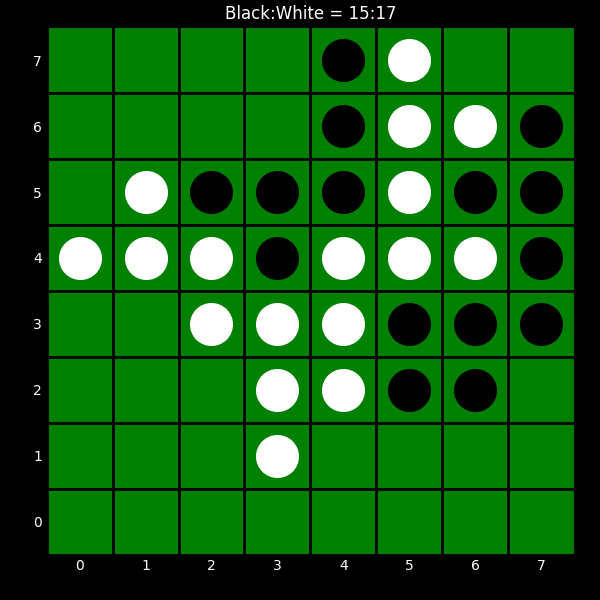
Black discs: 15
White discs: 17